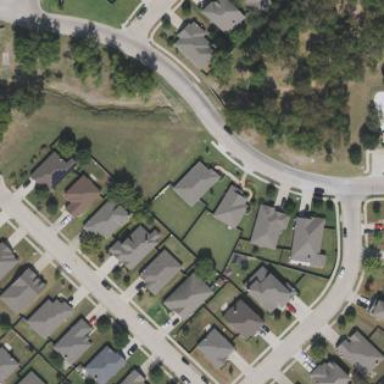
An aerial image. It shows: Residential area with individual plots.